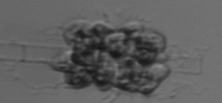
Label: Leptocylindrus_mediterraneus